Question: This is in continuance to my previous question.
<URL>
I have developed a library and linked it to my process. It is required that my library should have same hash (from installation time), every time I link it with my process. My process always checks library's hash before doing anything else. My process is a daemon process and it gets started and stopped with script in initrd. I am always killing my process through "kill -9 myproc" command which send SIGKILL to process and forcefully terminates the process.
but it happens that sometimes my shared library file's hash gets changed when I stop and restart my process. It happens at random times and recently it is happening more frequently, due which my process does not start because of hash comparison condition that I coded in it.
I have taken dumps of both shared libraries i.e. right after installation and the changed version. I have used "objdump -d libmy.so" to take dumps. Here is a 'diff' screen shot of both dumps (yellow is original file and red is changed version):

I dont know much about elf file contents but it looks like that original file only had offsets and changed file has full address of instructions and functions. As a result, changed version of library is 2kb bigger than that of original.
Why is this happening? Does it has anything to do with SIGKILL signal which forces process to shutdown? If not, what can be the reason?
Any help would be appreciated.
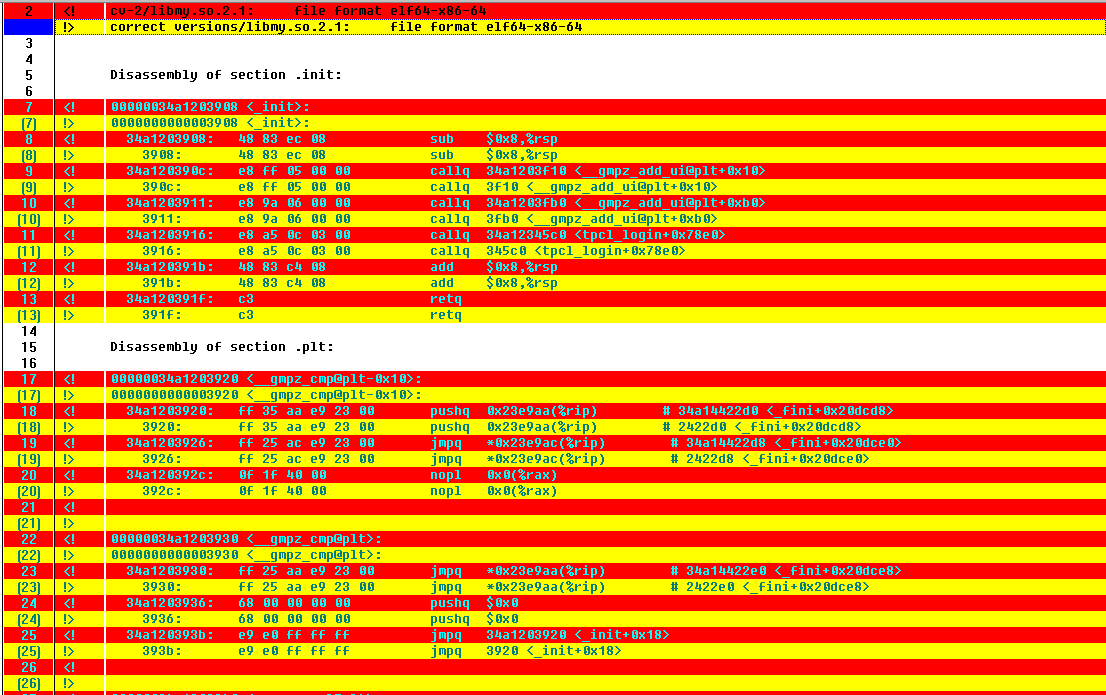
Answer: > Why is this happening?
Most likely because you are on a RedHat, Fedora or CentOS system, and <URL>. When you stop/restart your daemon, it gets a new version of the library prelink ran since last time you started your daemon.
See <URL> on how to disable prelink.
Alternatively, modify your checksumming process to only pay attention to sections, such as '.text', '.data', and '.rodata', and ignore the rest.